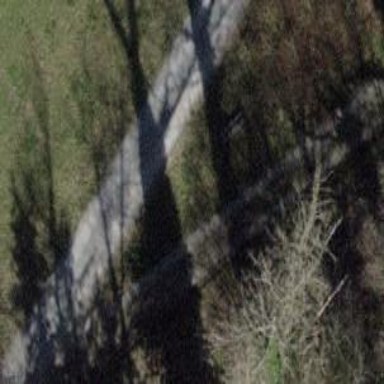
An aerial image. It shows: Bench.